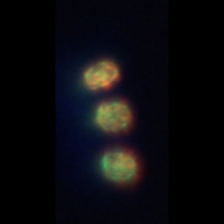
Taxon: Thalassiosira
Group: Diatoms